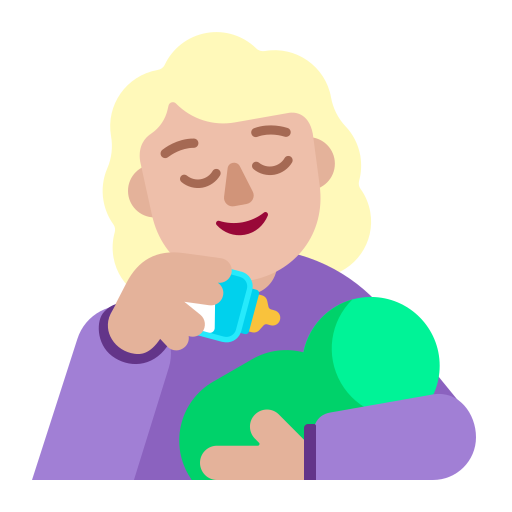
woman feeding baby flat  light